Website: bh-photo
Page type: address-validator
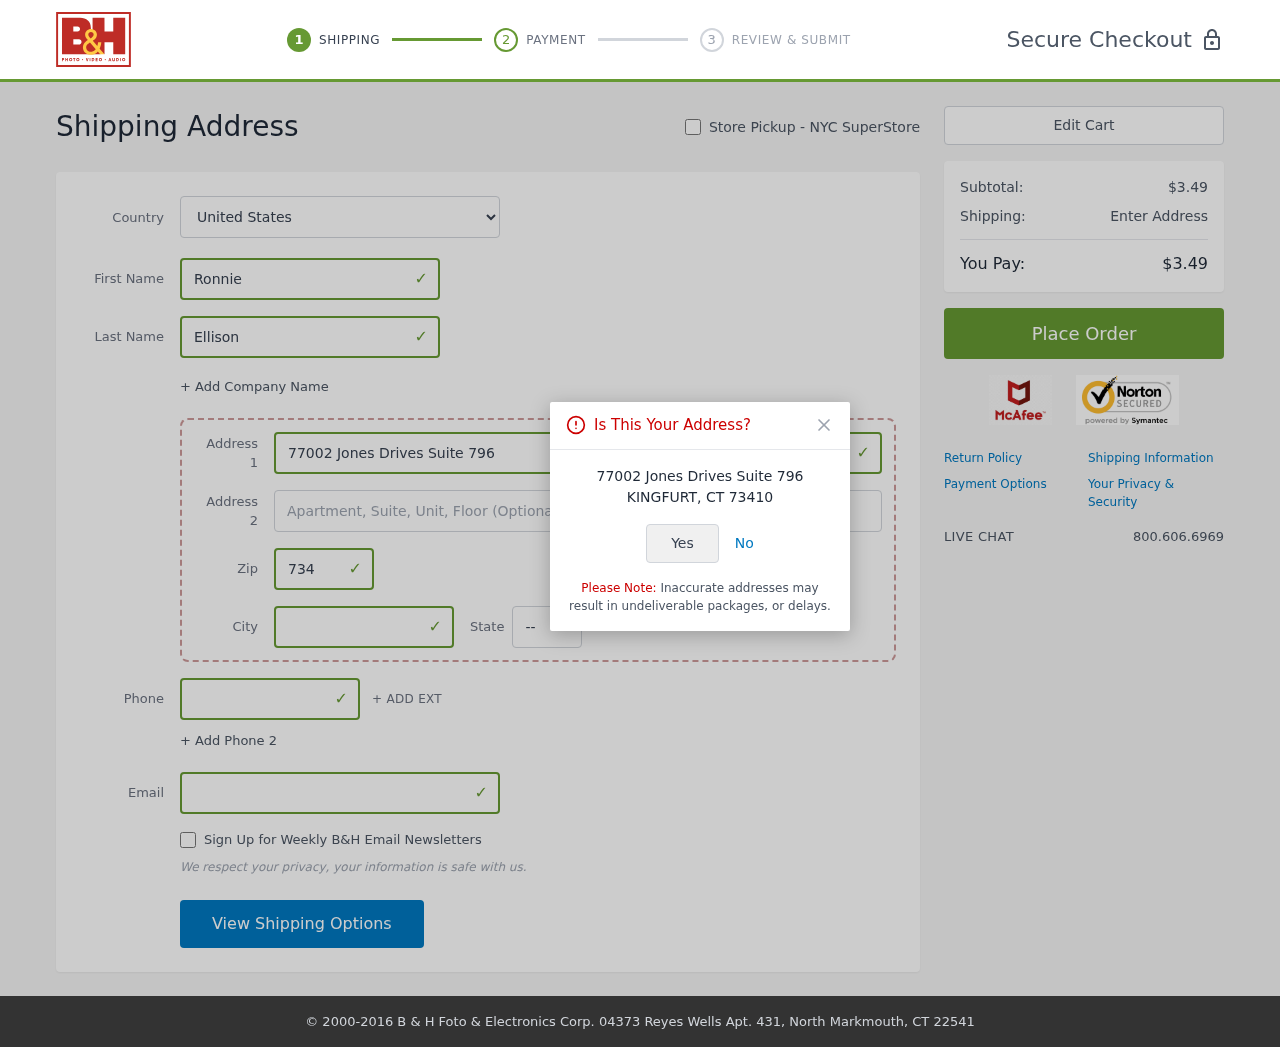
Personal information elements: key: PII_CITY
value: Kingfurt
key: PII_COUNTRY
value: United States
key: PII_EMAIL
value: ronnie_ellison@hotmail.com
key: PII_FIRSTNAME
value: Ronnie
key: PII_LASTNAME
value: Ellison
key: PII_PHONE
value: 7254362691
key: PII_POSTCODE
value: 73410
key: PII_STATE_ABBR
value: CT
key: PII_STREET
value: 77002 Jones Drives Suite 796
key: PII_CITY_CONFIRM
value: KINGFURT
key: PII_STATE_ABBR3
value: CT
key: PII_POSTCODE_FULL
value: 73410
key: PII_POSTCODE_NUMERIC
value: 73410
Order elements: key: ORDER_SUBTOTAL
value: $3.49
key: ORDER_TOTAL
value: $3.49